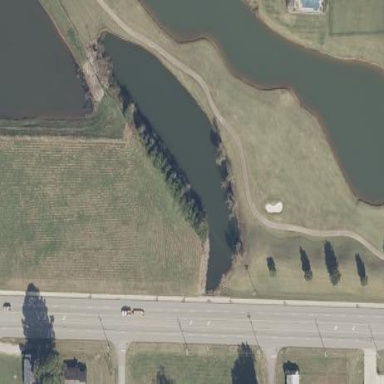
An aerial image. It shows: Water hazard on golf course. The hazard is natural water feature.